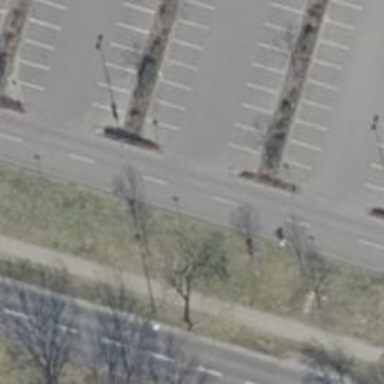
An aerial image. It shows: Asphalt road designated for service vehicles.